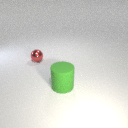
small red metal sphere to the left of large green rubber cylinder